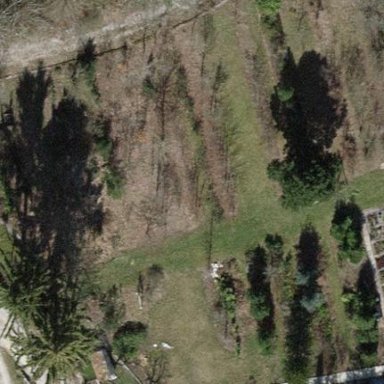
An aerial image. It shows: Garden that is leisure land.